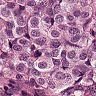
Metastatic tissue present: yes